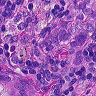
Metastatic tissue present: yes